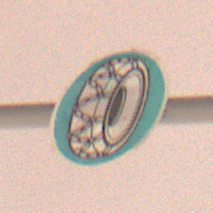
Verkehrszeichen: SchneekettenVorgeschrieben
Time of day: Night
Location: Outdoor (Urban)
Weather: Overcast
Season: Winter
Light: Artificial